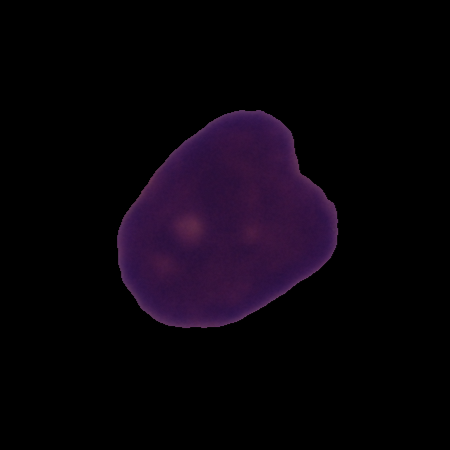
Label: cancer